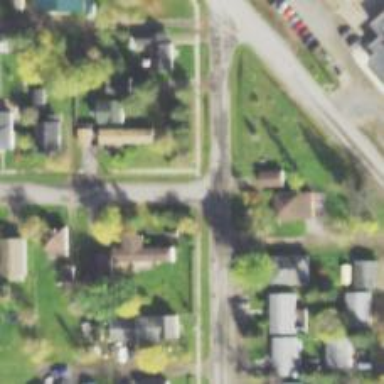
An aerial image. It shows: Road with stop sign.